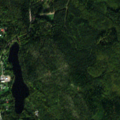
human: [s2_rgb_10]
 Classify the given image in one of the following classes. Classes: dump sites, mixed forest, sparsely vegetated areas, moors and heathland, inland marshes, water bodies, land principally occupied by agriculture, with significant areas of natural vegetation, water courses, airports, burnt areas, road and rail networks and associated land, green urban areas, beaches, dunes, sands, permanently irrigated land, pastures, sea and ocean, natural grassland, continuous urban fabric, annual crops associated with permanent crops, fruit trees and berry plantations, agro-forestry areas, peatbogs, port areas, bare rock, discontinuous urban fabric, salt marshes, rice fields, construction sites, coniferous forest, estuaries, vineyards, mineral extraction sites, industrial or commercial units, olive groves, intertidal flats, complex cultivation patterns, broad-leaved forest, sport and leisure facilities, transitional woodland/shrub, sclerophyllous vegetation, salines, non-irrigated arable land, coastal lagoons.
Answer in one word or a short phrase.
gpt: discontinuous urban fabric, coniferous forest, mixed forest